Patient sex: M
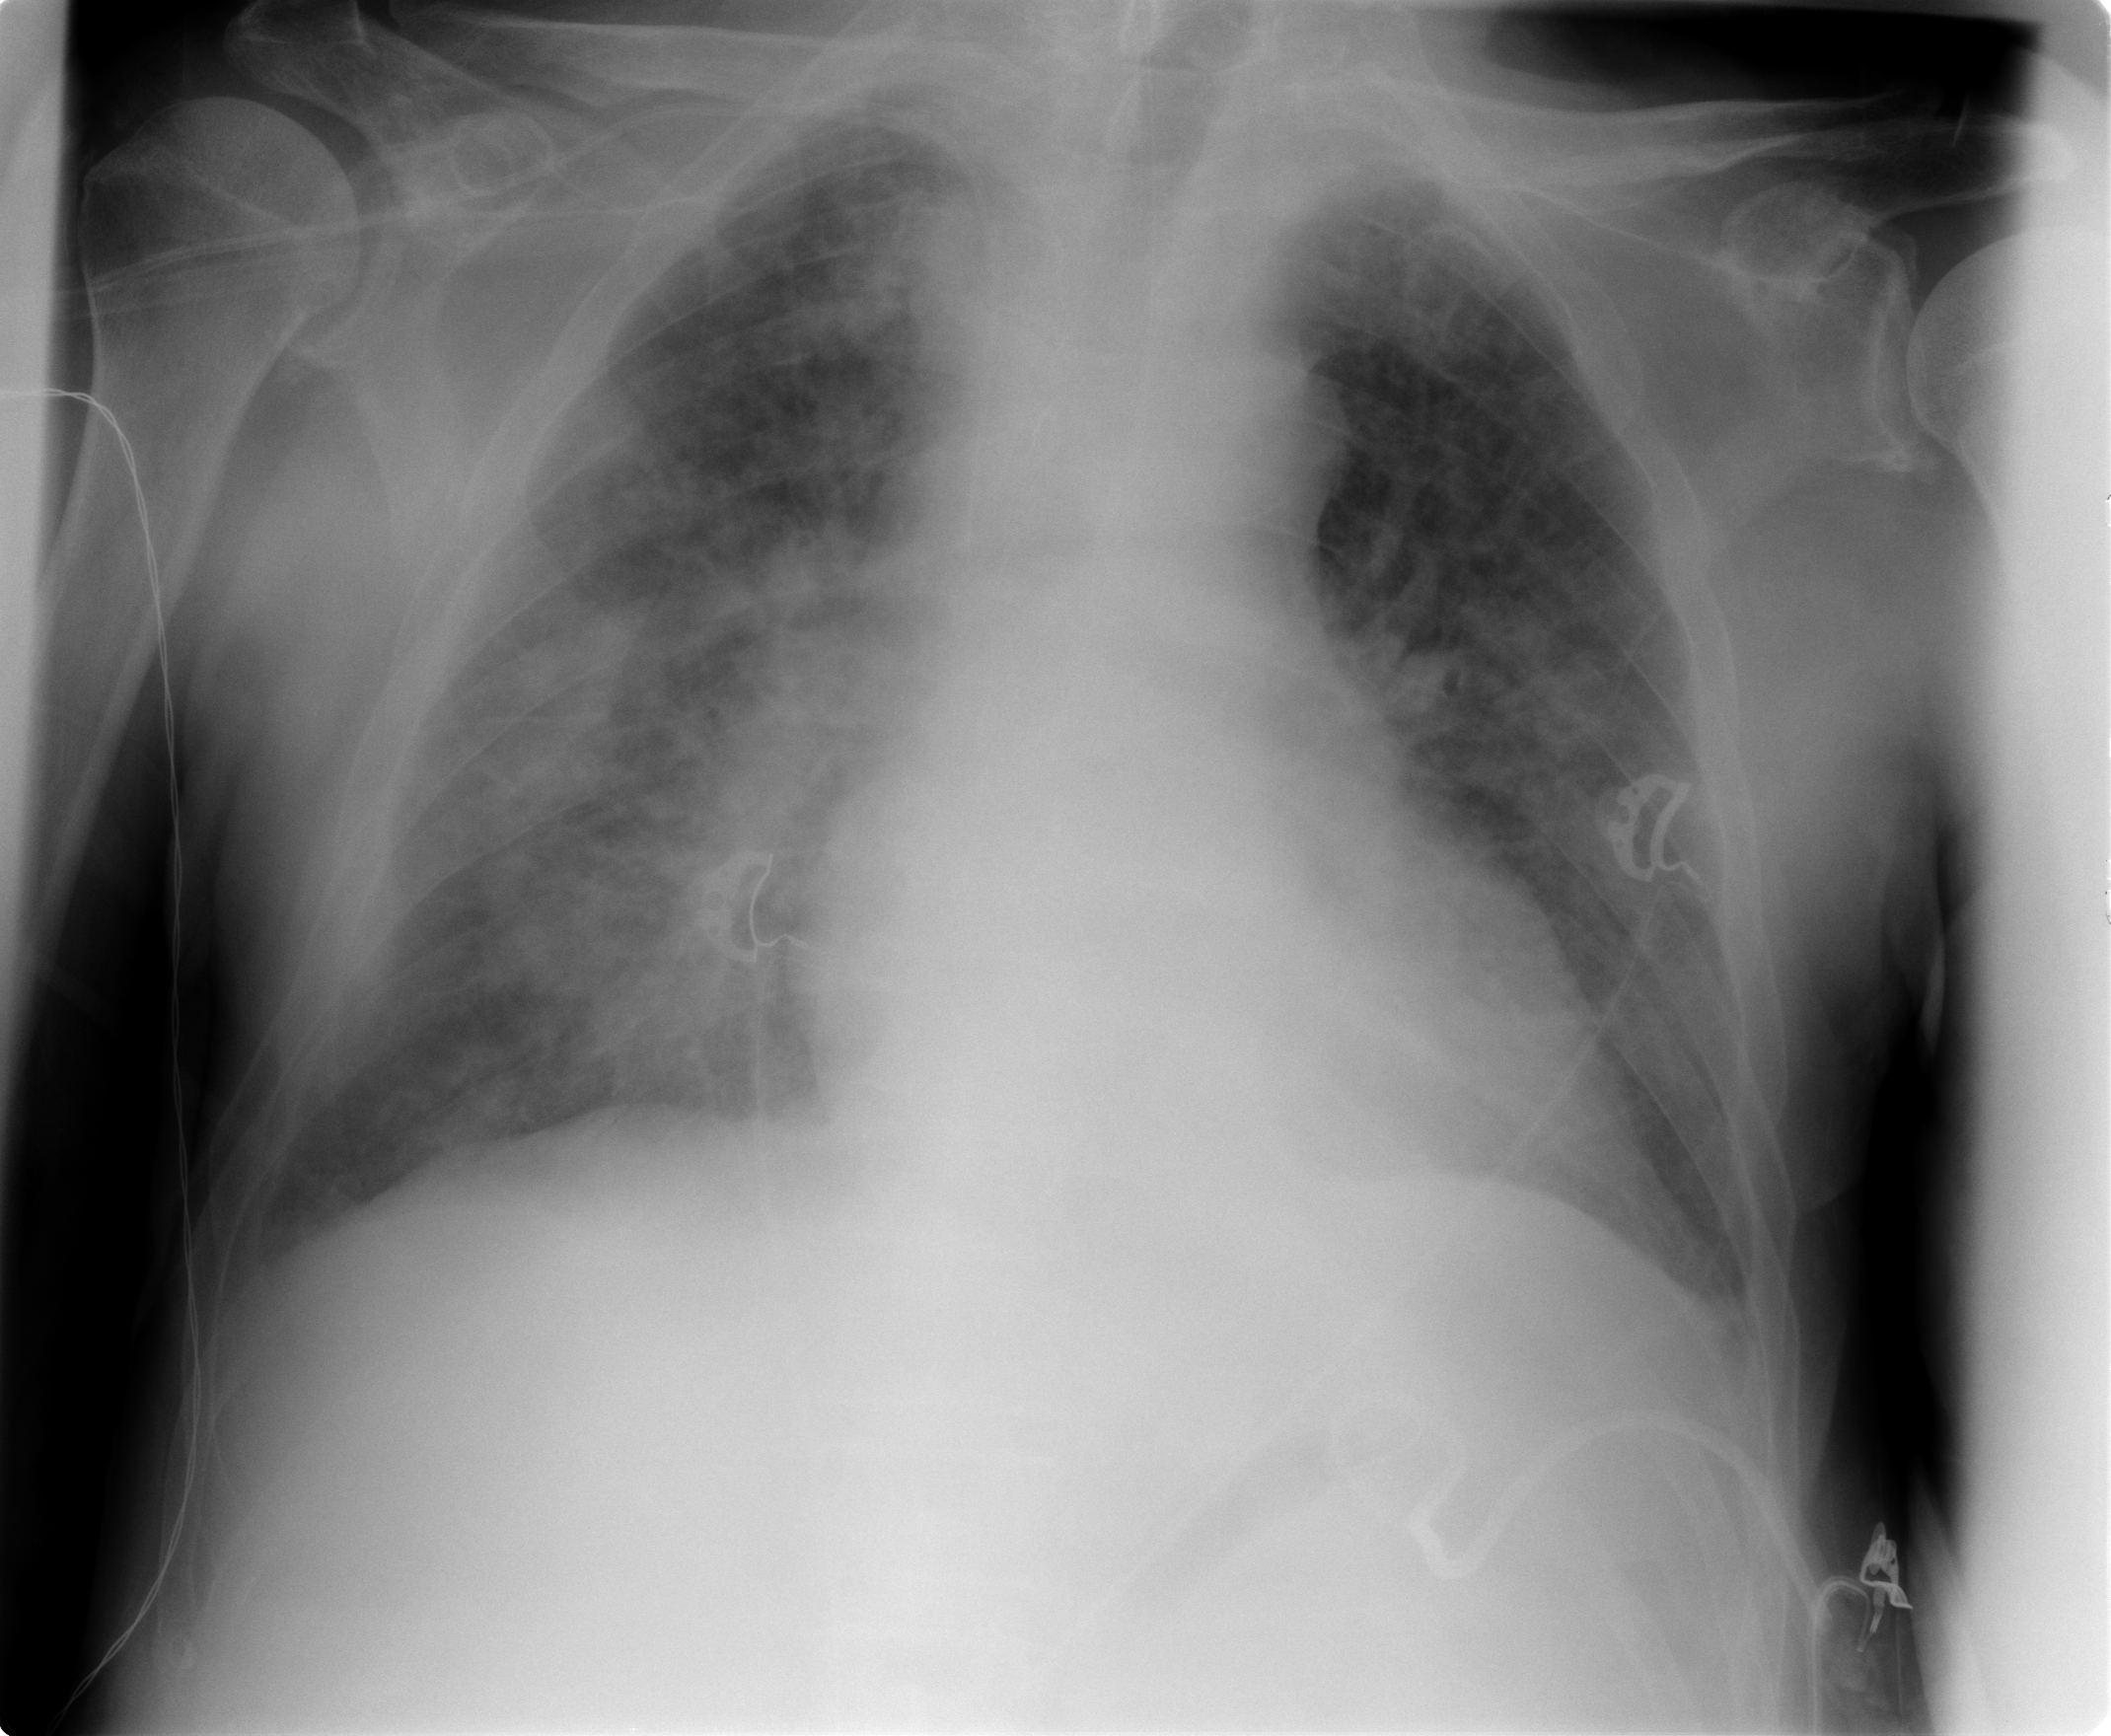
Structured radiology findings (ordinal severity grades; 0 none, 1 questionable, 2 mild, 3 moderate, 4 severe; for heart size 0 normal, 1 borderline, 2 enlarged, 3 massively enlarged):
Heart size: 1
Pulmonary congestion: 3
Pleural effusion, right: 2
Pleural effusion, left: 0
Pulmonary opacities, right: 3
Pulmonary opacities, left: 2
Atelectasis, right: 3
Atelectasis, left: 3